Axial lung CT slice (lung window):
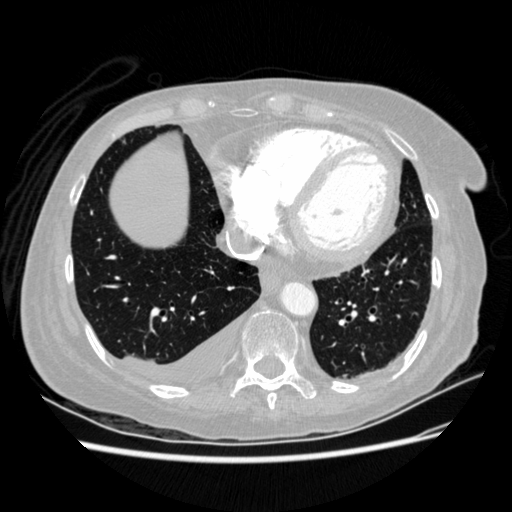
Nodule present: no